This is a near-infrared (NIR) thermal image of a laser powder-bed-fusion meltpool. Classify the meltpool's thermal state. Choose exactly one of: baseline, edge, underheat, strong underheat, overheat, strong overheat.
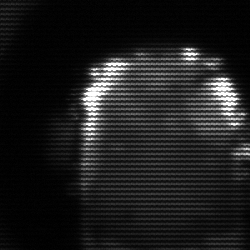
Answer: baseline